Field crop: maize
Growth stage: 2
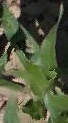
Species: maize